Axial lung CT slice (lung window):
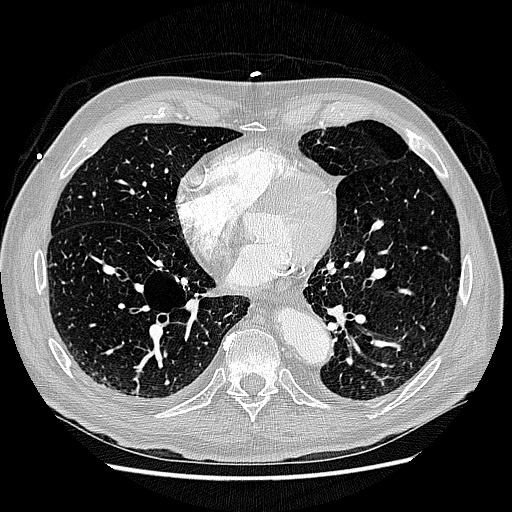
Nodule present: no